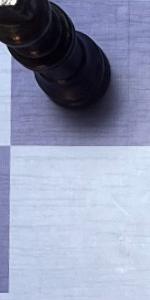
Label: Empty